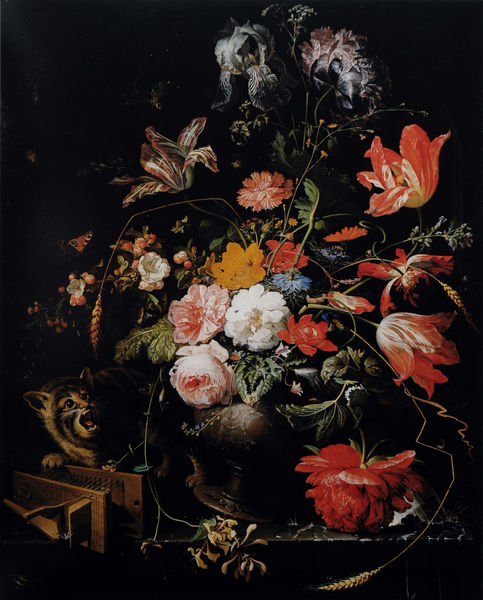
Titel: Blumenstilleben mit Katze und Mausefalle
Künstler: Abraham Mignon
Standort: Amsterdam
Institution: Rijksmuseum
Schlagwörter: blau, blätter, dunkel, gemälde, kopf, schatten, weiß, gelb, grün, blume, blumen, braun, bunt, hell, hintergrund, holz, licht, marmor, mund, schwarz, tisch, blüte, blüten, gras, hund, rose, rosen, rot, tier, augen, barock, holland, instrument, niederlande, tischtuch, öl, gräser, natur, blatt, ohren, rosa, krug, ranken, stilleben, stillleben, vase, fell, topf, blumenvase, getreide, korn, ähre, halm, blümchen, stille, ölgemälde, tulpen, klavier, musikinstrument, tischchen, metall, strauss, bronze, pfingstrose, fallen, gesteck, blumenstrauss, bouquet, blütenblätter, tulpe, stiele, vanitas, katze, zinn, blumenstillleben, stengel, scharz, hell-dunkel, niederländisch, lilie, nelke, schmetterling, zähne, iris, schwertlilie, schnauze, maul, gerste, veilchen, ähren, nelken, harfe, lilien, kornblume, getigert, leier, botanik, falle, blühten, brueghel, raubkatze, ungeziefer, kessel, trompe l'eil, tiger, wildkatze, gars, gras gräser, lefzen, bosch, fauchen, jan, kätschen, niedeländer, pften, reslistisch, tigerchen, umfallen, umschmeissen, kippen, mausefalle, schatten#dunkel, schmetzterling, weiße rosen